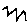
Label: zigzag